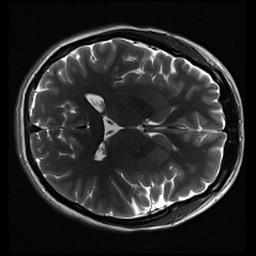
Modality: inplaneT2
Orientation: axial